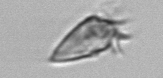
Label: Paratontonia_gracillima